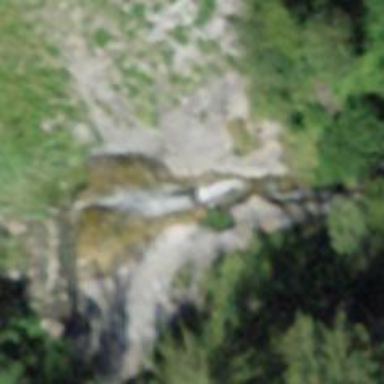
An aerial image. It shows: Beautiful waterfall.